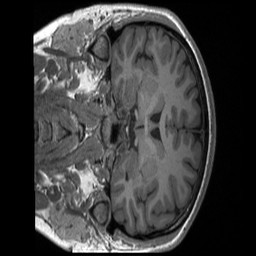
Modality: T1w
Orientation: coronal
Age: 25
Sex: female
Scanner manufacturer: siemens
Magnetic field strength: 3 T
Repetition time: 2.4 s
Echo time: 0.00224 s